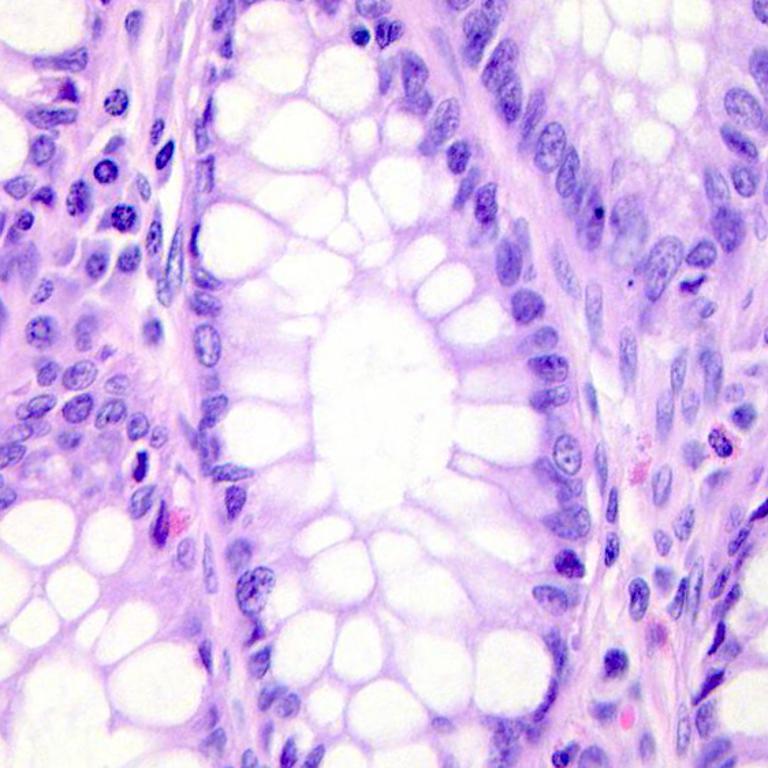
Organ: colon
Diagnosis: benign